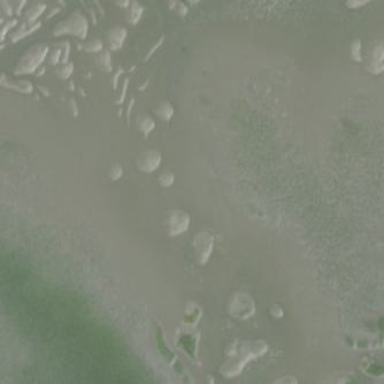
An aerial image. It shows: Marsh wetland with tidal influence.